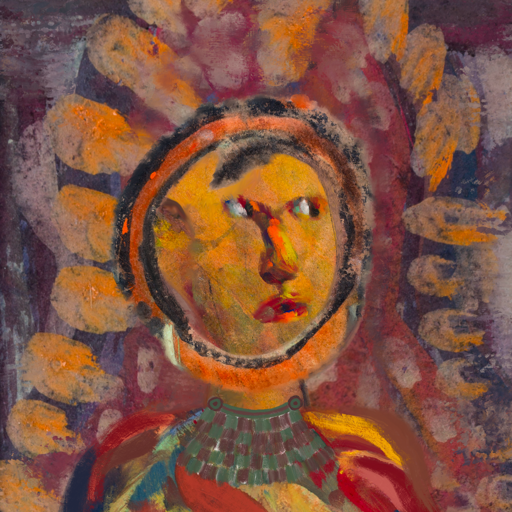
Background: Doll, Head And Neck Side: Gypsy_Mother, Face Side: An_Impression, Bust: Mother_And_Son_Son, Hair Side: Childish, Head Accessory: Blank, Second Necklace: After_Raid, Necklace: Blank, Baby: Blank